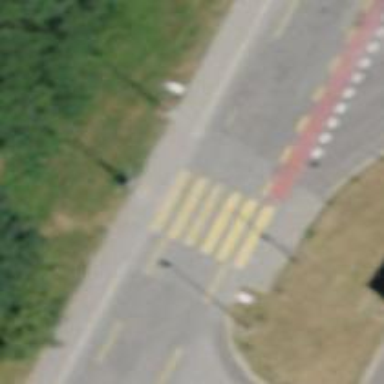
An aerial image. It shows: Marked road crossing with visible markings.